Question: I have created a rubric that has cells that change color when "xx" is added to the cell. Rather than type into each individual cell when assessing my students I wanted to have the xx's get added to the cell from clicking ion the cell. That's when I started searching around and started to investigate scripts. I added 2 drawings to each cell so I could click on one image to add the "xx" and click on the other image to delete the "xx" (if I changed their assessment rating). I have played with them today and found success in the first cell, but every other cell that I try to assign a script to says that the script can't be found.
When I "run" the script from the script file, it shows up on my sheet, but not when I click on the cell like I want.
Here is a section of my code for the first row of the rubric (I have 15 rows with different titles-Verbal Communication, Authority, etc.):
# Top row of rubric pre-click
<URL>
# Top row of rubric post-click
[
'''
function verbalcommunication4() {
ss=SpreadsheetApp.getActiveSpreadsheet()
s=ss.getActiveSheet()
var currVal=s.getRange("D5").getValue()
var plusVal= currVal +" xx"
s.getRange("D5") .setValue(plusVal)
}
function verbalcommunication4clear() {
ss=SpreadsheetApp.getActiveSpreadsheet()
s=ss.getActiveSheet()
var currVal=s.getRange("D5").getValue()
var text =s.getRange("D5").getValue().replace(" xx","");
s.getRange("D5").setValue(text);
}
function verbalcommunication3() {
ss=SpreadsheetApp.getActiveSpreadsheet()
s=ss.getActiveSheet()
var currVal=s.getRange("E5").getValue()
var plusVal= currVal +" xx"
s.getRange("E5") .setValue(plusVal)
}
function verbalcommunication3clear() {
ss=SpreadsheetApp.getActiveSpreadsheet()
s=ss.getActiveSheet()
var currVal=s.getRange("E5").getValue()
var text =s.getRange("E5").getValue().replace(" xx","");
s.getRange("E5").setValue(text);
}
function verbalcommunication2() {
ss=SpreadsheetApp.getActiveSpreadsheet()
s=ss.getActiveSheet()
var currVal=s.getRange("F5").getValue()
var plusVal= currVal +" xx"
s.getRange("F5") .setValue(plusVal)
}
function verbalcommunication2clear() {
ss=SpreadsheetApp.getActiveSpreadsheet()
s=ss.getActiveSheet()
var currVal=s.getRange("F5").getValue()
var text =s.getRange("F5").getValue().replace(" xx","");
s.getRange("F5").setValue(text);
}
function verbalcommunication1() {
ss=SpreadsheetApp.getActiveSpreadsheet()
s=ss.getActiveSheet()
var currVal=s.getRange("G5").getValue()
var plusVal= currVal +" xx"
s.getRange("G5") .setValue(plusVal)
}
function verbalcommunication1clear() {
ss=SpreadsheetApp.getActiveSpreadsheet()
s=ss.getActiveSheet()
var currVal=s.getRange("G5").getValue()
var text =s.getRange("G5").getValue().replace(" xx","");
s.getRange("G5").setValue(text);
}
'''
verbalcommunication4 and verbalcomunication4clear work just fine. Every other script I try to attach to the drawings in the other cells attach with no error, but when I click on the object to run the script I get the error message "script function 'script name' could not be found."
Like I said, when I run the script from the script project page the desired result (xx in the appropriate cell) appears, just not when I click on the cell's drawing like I want.
# Top row after script is "run" from project page
<URL>
# Top row after cell E5's drawing is clicked
<URL>
I'm new to this so any help would be appreciated.
Thanks!
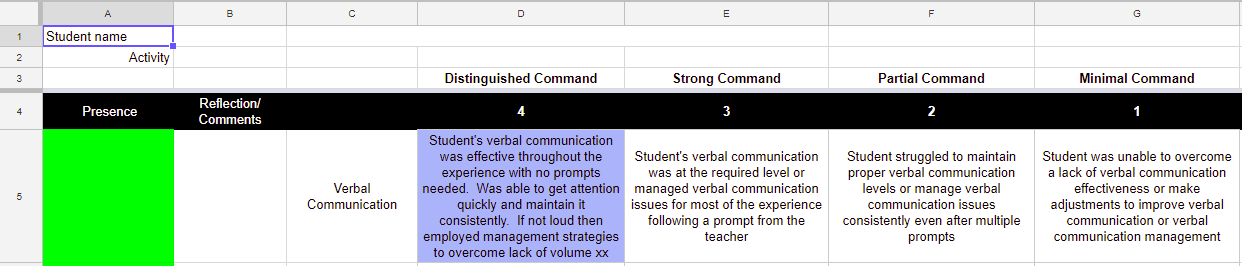
Answer: You will have to setup the conditional formatting and this script puts all of the buttons on a sidebar because it's easier to do. You can play with the styling to get what you want.
I used function vc and function vcc along with some smaller intermediate functions so that I wouldn't have to write them all out. But they're basically the same functions you had with the exception of the local variables via the var.
'''
function vc(a1) {
var ss=SpreadsheetApp.getActive();
var sh=ss.getActiveSheet()
var cv=sh.getRange(a1).getValue();
var pv= cv +" xx";
sh.getRange(a1).setValue(pv);
SpreadsheetApp.flush();
}
function vcc(a1) {
var ss=SpreadsheetApp.getActiveSpreadsheet();
var sh=ss.getActiveSheet();
var cv=sh.getRange(a1).getValue();
var txt =sh.getRange(a1).getValue().replace(" xx","");
sh.getRange(a1).setValue(txt);
SpreadsheetApp.flush();
}
function vcD5(){
vc('D5');
}
function vccD5(){
vcc('D5');
}
function vcE5(){
vc('E5');
}
function vccE5(){
vcc('E5');
}
function vcF5(){
vc('F5');
}
function vccF5(){
vcc('F5');
}
function vcG5(){
vc('G5');
}
function vccG5(){
vcc('G5');
}
'''
And this function creates the sidebar with all of the buttons.
'''
function createSideBar(){
var vA=['D5','E5','F5','G5']
var vB=['green','yellow','red','blue']
var s='<style>input[type="button"]{padding:2px;margin:2px;width:100px;height:35px;}</style>';
for(var i=0;i<4;i++){
s+=Utilities.formatString('<div style="border:2px solid %s;"><br /><input type="button" value="%s" onClick="google.script.run.vc%s();" />',vB[i],vA[i],vA[i]);
s+=Utilities.formatString('<input type="button" value="%sc" onClick="google.script.run.vcc%s();" /></div>',vA[i],vA[i]);
}
s+='<br /><input type="button" value="Close" onClick="google.script.host.close()" />';
var userInterface=HtmlService.createHtmlOutput(s);
SpreadsheetApp.getUi().showSidebar(userInterface);
}
'''